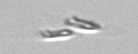
Label: Dinobryon